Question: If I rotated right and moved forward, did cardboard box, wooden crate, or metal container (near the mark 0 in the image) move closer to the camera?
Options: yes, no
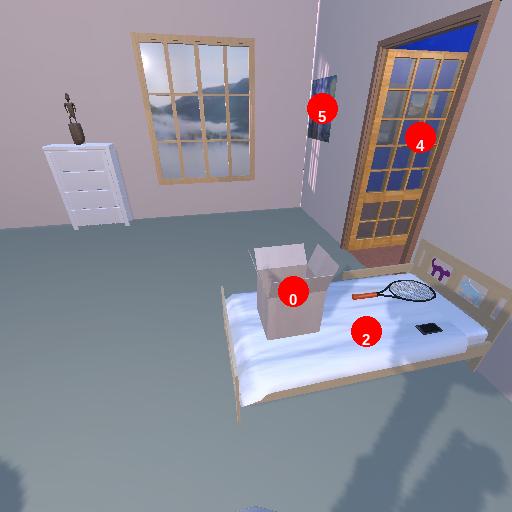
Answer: yes